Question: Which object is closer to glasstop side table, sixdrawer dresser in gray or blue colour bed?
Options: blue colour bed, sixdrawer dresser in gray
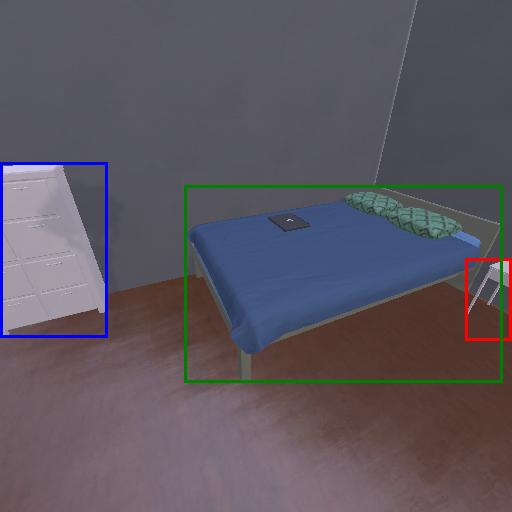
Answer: blue colour bed